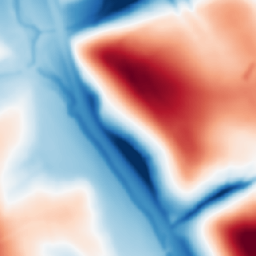
Category: multiscale
Decomposition family: dog
Decomposition parameters: sigma_low: 2
sigma_high: 50
Upsampling method: area
Upsampling parameters: scale: 4
Upsampling scale: 4